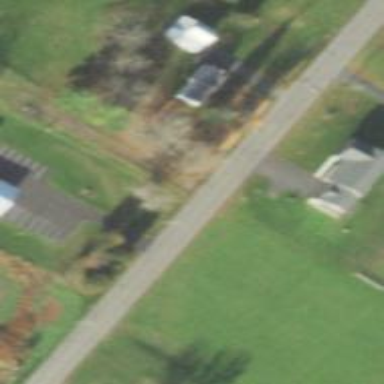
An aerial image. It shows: Tertiary road.